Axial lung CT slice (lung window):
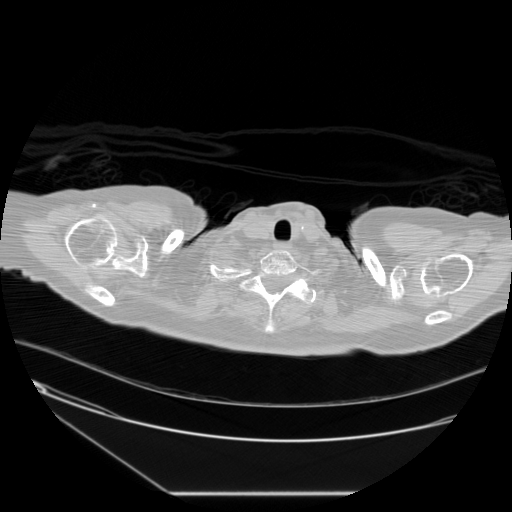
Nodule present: no